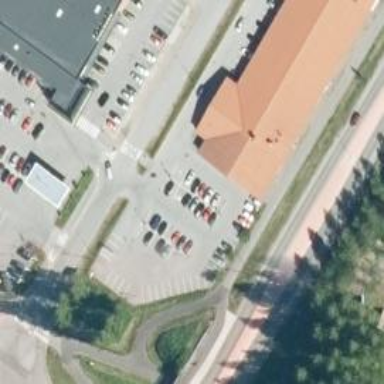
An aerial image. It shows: Retail building housing supermarket.